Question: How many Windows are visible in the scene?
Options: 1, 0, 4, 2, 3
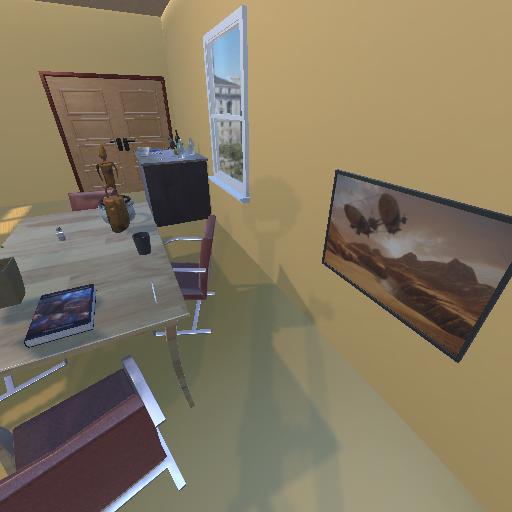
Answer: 1